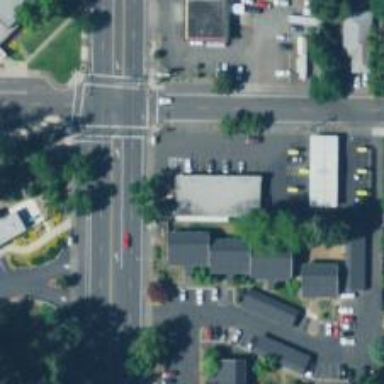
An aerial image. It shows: Convenience shop.